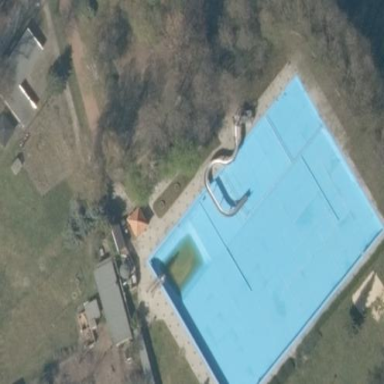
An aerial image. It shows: Swimming pool in natural water basin.